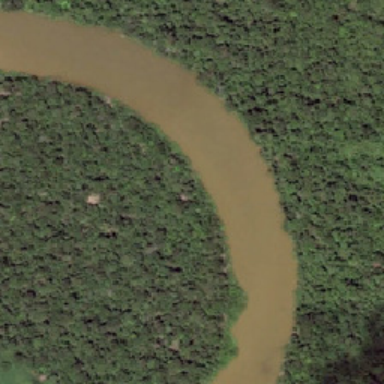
In the rainforest you can see the river turning area .